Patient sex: F
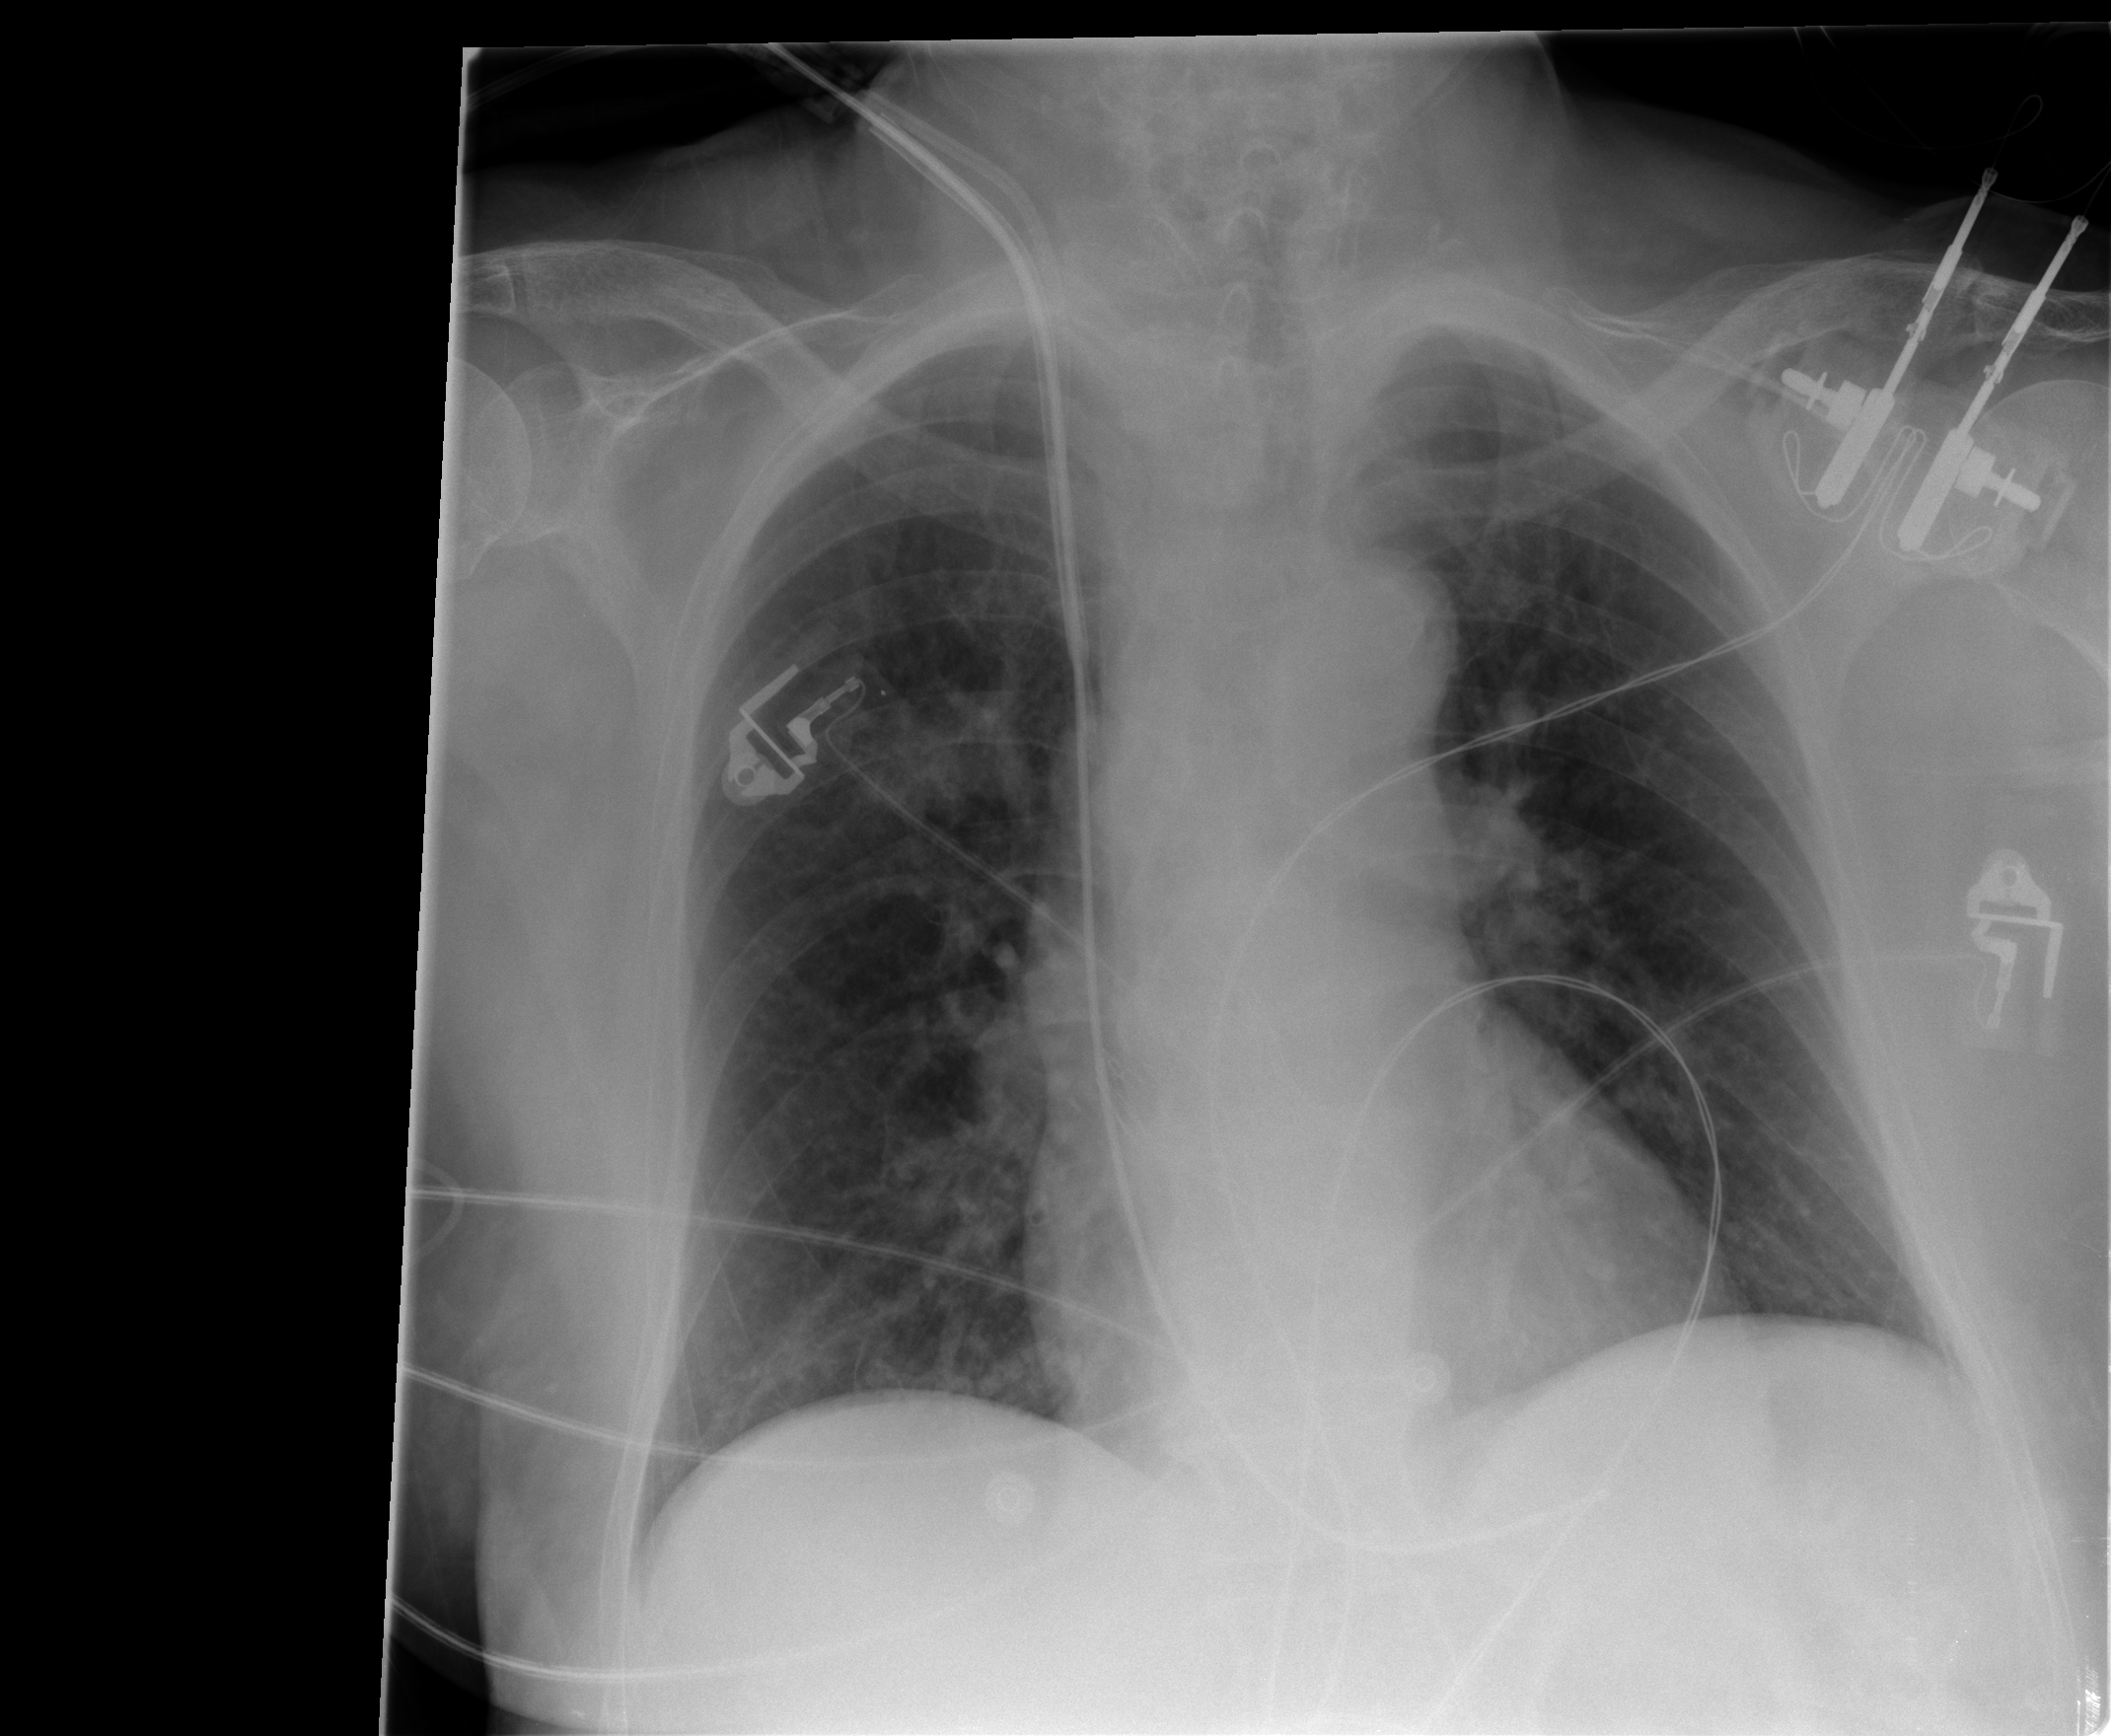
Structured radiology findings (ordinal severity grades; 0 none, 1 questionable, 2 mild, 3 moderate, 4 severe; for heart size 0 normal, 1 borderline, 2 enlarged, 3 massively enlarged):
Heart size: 1
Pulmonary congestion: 1
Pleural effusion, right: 0
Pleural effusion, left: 0
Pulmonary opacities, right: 0
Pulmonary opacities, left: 0
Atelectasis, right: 2
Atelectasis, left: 2